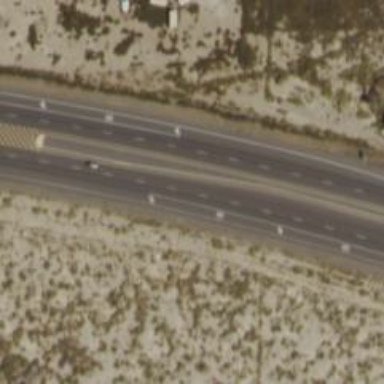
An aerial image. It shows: Expressway with asphalt surface classified as trunk highway.